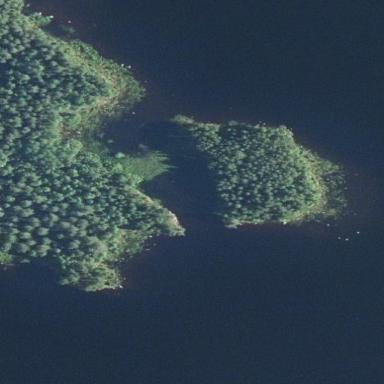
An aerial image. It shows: Islet.